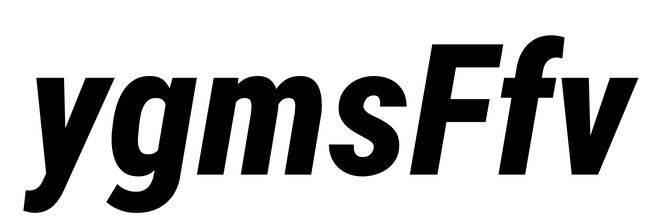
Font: Roboto-Italic_Condensed_ExtraBold_Italic